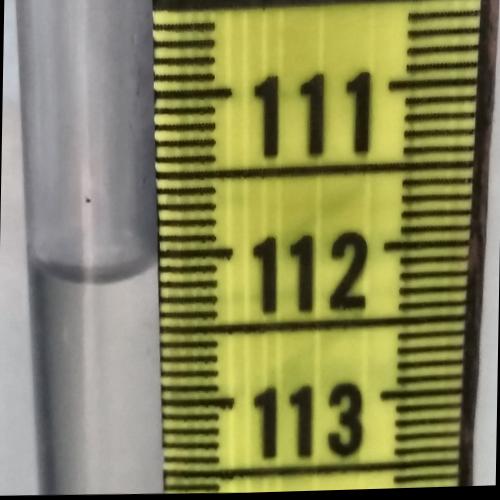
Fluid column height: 112.1 cm